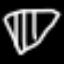
Label: diamond